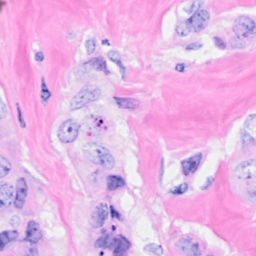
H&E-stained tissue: Breast